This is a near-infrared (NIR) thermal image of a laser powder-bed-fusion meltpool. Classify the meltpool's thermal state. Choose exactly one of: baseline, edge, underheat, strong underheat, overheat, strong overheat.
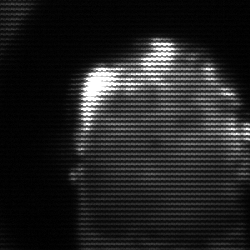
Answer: baseline